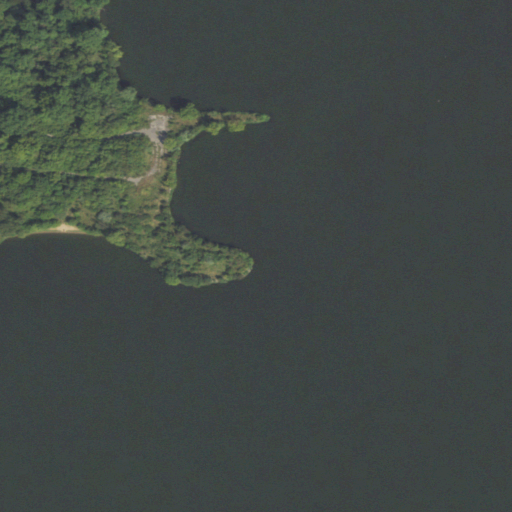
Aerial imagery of cape in Illinois named Long View Park containing open water, deciduous forest, grassland, pasture, and mixed forest